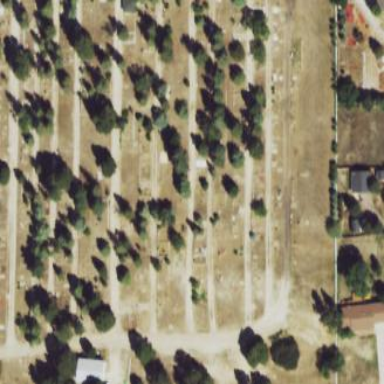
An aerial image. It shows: Cemetery surrounded by fence.